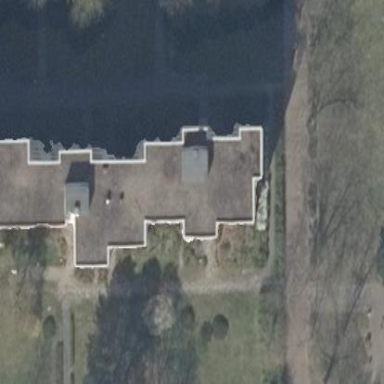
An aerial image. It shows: Apartment building with flat roof.